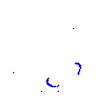
Particle: proton